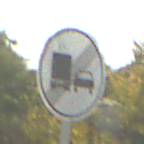
Verkehrszeichen: EndeUeberholverbotKraftfahrzeuge
Umgebung: Outdoor, RoadRail
Tageszeit: MorningAfternoon
Wetter: PartlyCloudy
Licht: Natural
Jahreszeit: NotSpecified
Kontrast: HighContrast